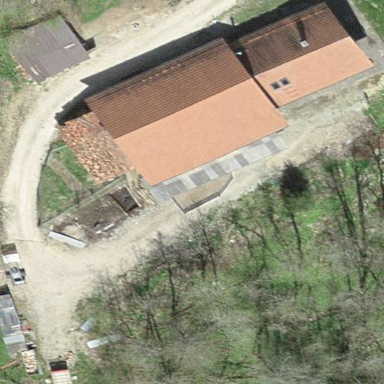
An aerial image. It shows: Farmyard area.